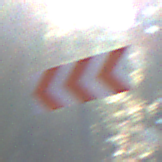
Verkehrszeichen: RichtungstafelnInKurvenGrossRechts
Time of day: MorningAfternoon
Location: Outdoor (Suburban)
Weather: Clear
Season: NotSpecified
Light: Natural